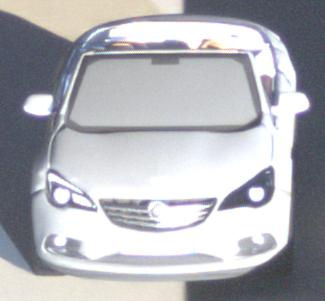
Make: Opel
Model: Cascada 1.4 Turbo
Detailed model: Cascada
Model produced from: 2013/03
Model produced until: 2015/01
Doors: 2
Color: gray
Road condition: dry road
Daytime: night
Contrast: high contrast